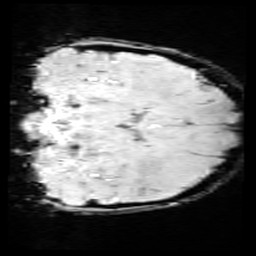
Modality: SWI
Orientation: coronal
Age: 10
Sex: male
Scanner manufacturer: siemens
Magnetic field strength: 3 T
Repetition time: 0.027 s
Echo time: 0.02 s